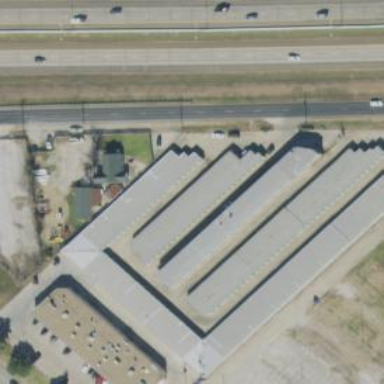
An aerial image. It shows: Warehouse building.